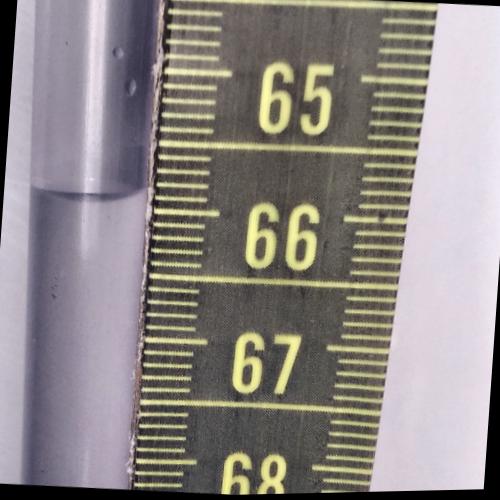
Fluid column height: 65.9 cm